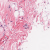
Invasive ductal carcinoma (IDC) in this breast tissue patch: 0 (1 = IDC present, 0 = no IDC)